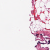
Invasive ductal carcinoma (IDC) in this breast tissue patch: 0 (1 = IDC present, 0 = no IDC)